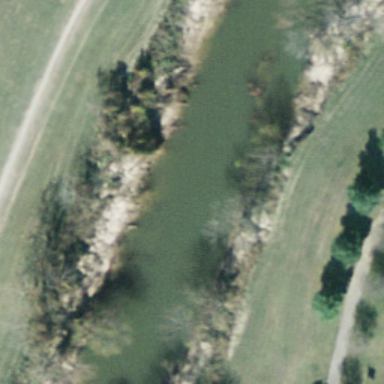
It is a river with two rows of trees on both banks of the river .